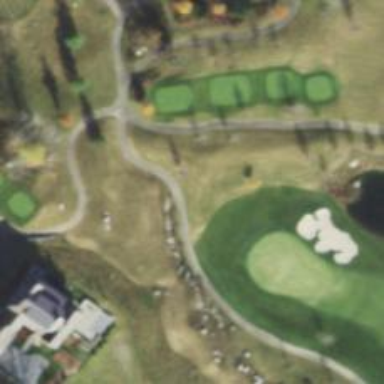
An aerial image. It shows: Path for both road and golf.